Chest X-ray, AP view. Patient: 59 years old, sex M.
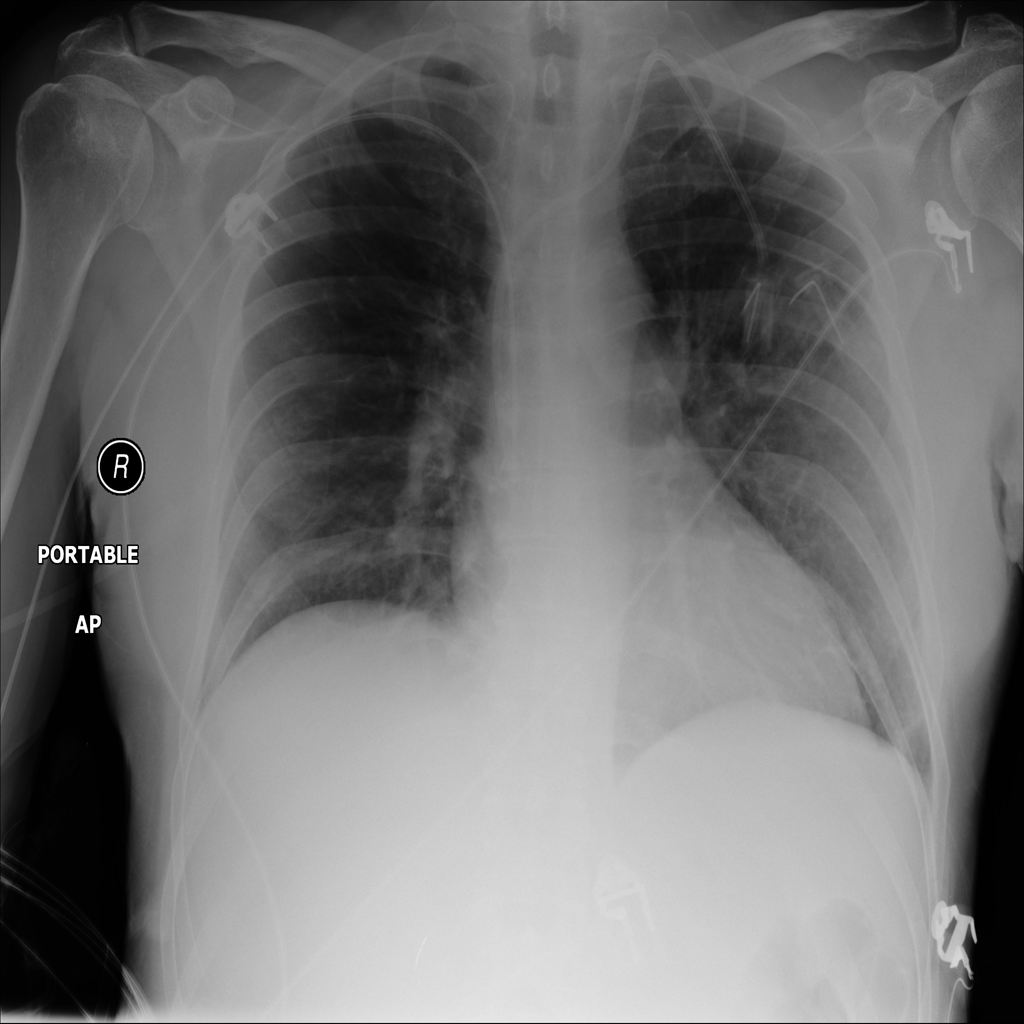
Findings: No Finding